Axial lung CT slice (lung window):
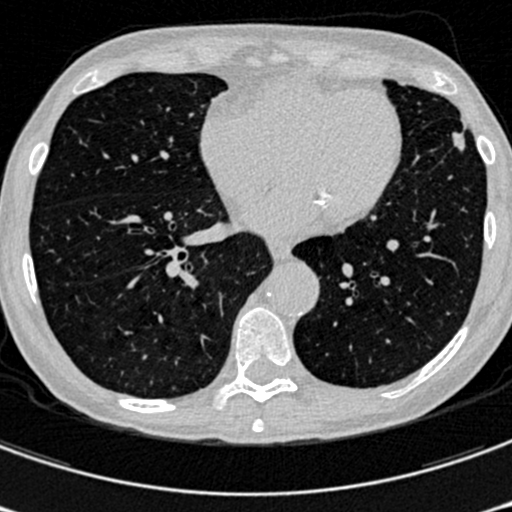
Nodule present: no